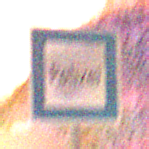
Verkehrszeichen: Polizei
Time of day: Night
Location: Outdoor (Nature)
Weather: Clear
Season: NotSpecified
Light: Natural